Question: What is the measurement shown in the image?
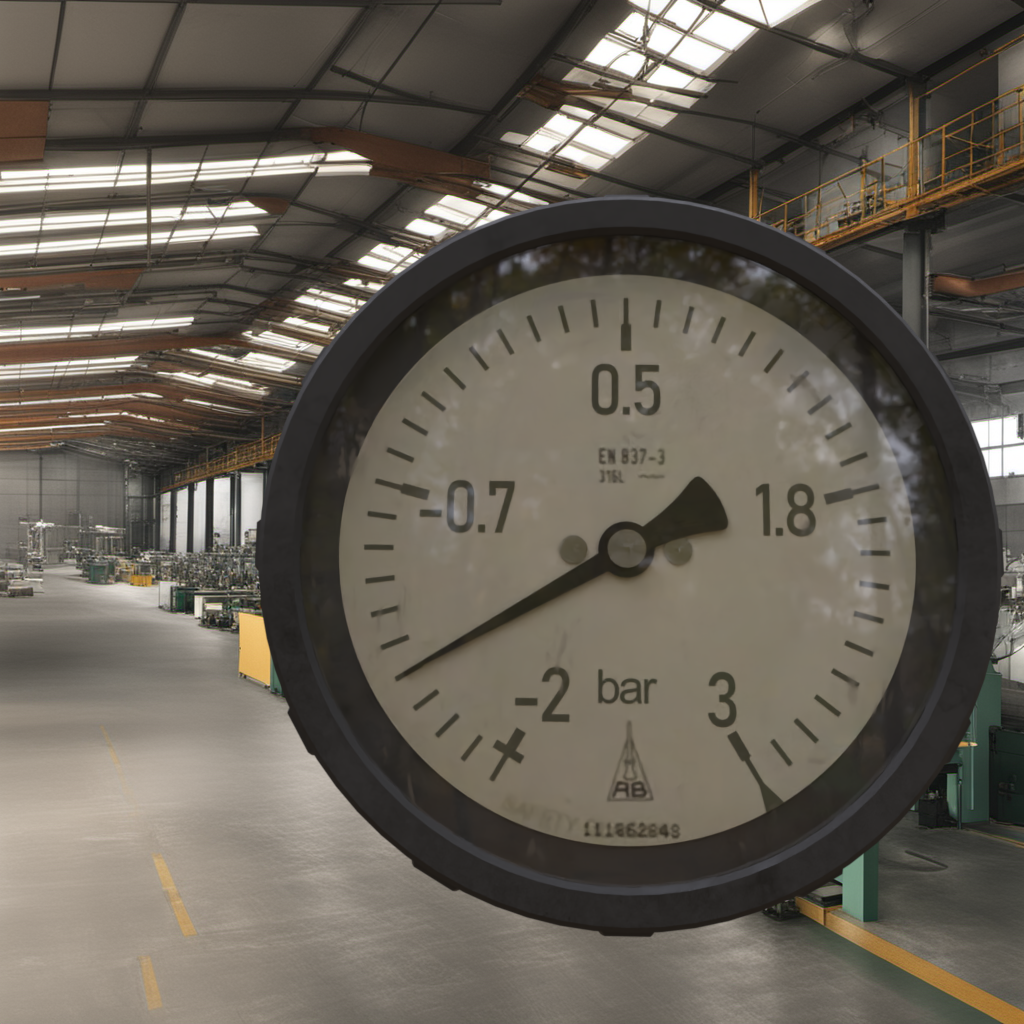
Answer: The result is -1.56
Question: What is the reading range of this measurement?
Answer: The range is from -2 to 3
Question: What is the minimum and maximum reading range of the measurement in the image?
Answer: The minimum value is -2 and the maximum value is 3